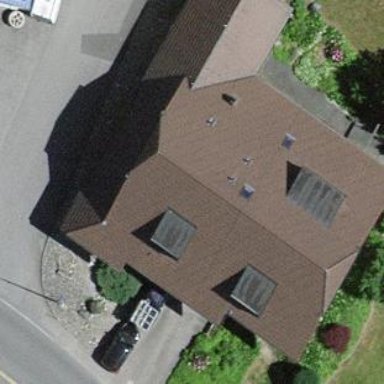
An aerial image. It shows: Residential building.